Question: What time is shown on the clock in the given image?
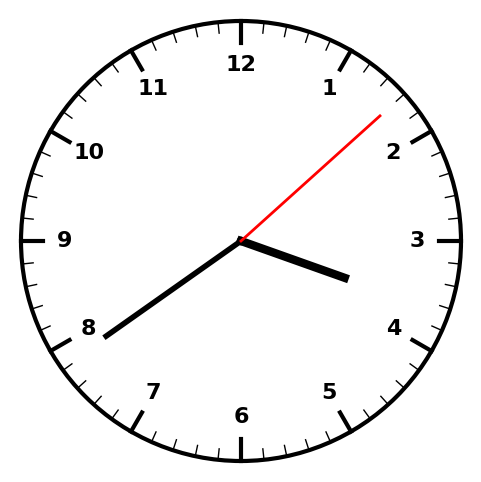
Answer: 03:39:08